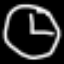
Label: clock